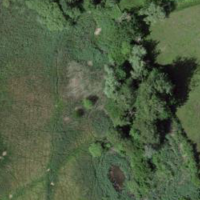
EUNIS habitat code: 16
Species observed at this site:
Coenonympha pamphilus